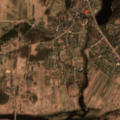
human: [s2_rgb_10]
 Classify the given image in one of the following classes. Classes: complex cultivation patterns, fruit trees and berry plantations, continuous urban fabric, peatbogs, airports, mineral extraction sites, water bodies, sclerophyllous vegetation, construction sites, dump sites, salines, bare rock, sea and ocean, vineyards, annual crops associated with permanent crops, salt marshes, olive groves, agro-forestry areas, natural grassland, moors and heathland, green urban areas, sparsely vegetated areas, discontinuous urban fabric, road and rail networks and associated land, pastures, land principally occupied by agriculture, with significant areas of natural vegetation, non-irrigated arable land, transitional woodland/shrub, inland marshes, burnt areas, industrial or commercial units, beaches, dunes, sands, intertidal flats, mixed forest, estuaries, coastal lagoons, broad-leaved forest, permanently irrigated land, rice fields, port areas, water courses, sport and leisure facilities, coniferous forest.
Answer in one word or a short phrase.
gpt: discontinuous urban fabric, pastures, complex cultivation patterns, land principally occupied by agriculture, with significant areas of natural vegetation, mixed forest